Interaction volume radius: 5 \u00c5
Interaction volume height: 30 \u00c5
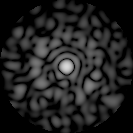
Disorder parameter: 0.8056